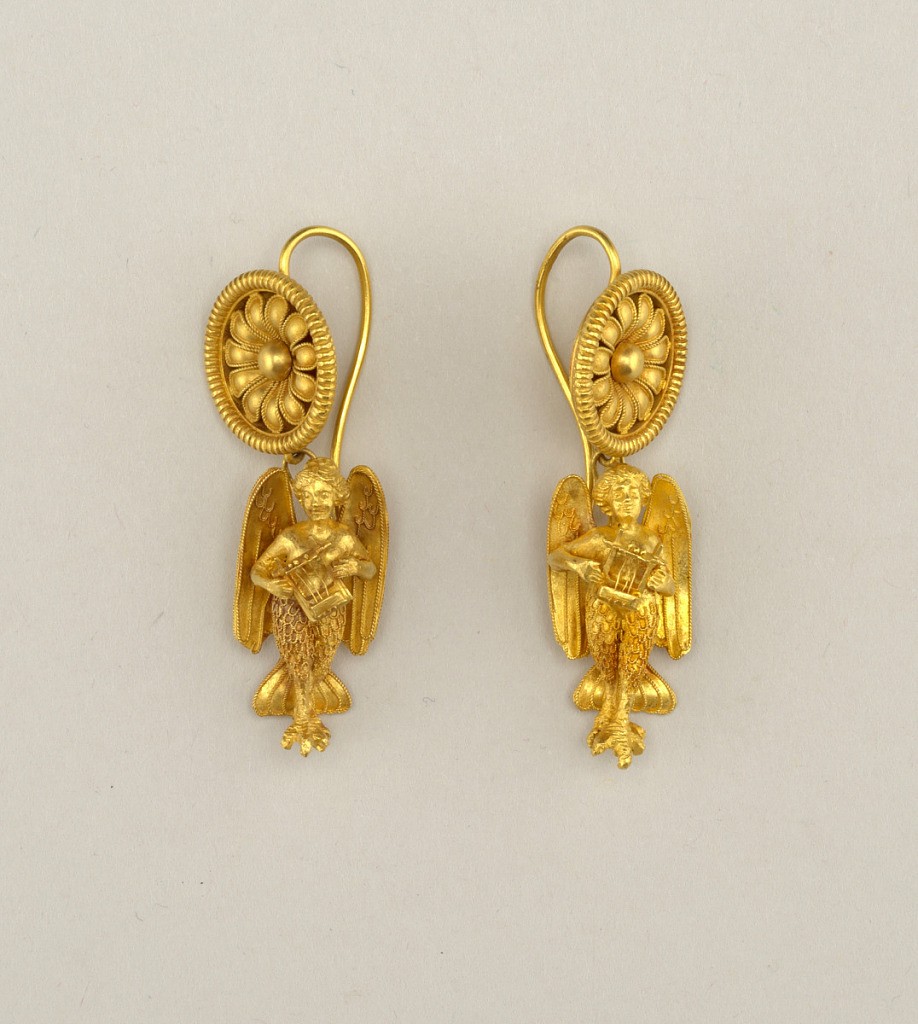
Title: Siren Earrings
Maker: Fortunato Pio Castellani & Sons, Italy, founded 1815
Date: ca. 1870
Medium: Gold
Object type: Pair of earrings
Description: Each earring with circular ornament in open-daisy design from which hangs a fantastic figure (head and upper body, human with wings and feet of a bird).